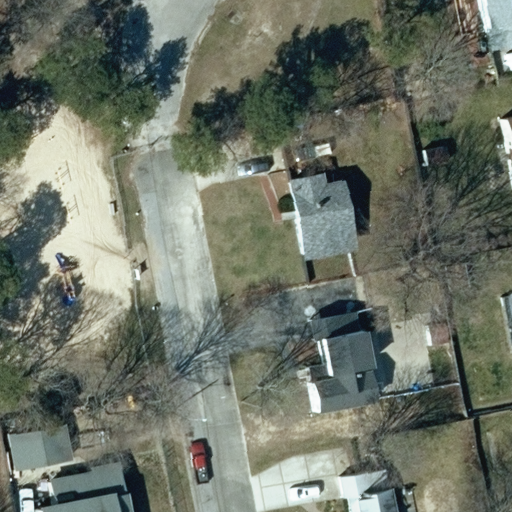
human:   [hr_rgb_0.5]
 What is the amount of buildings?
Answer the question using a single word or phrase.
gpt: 8

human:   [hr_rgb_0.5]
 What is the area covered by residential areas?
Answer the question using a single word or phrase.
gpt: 4096m2

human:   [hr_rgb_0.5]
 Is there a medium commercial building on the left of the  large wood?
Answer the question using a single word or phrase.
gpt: no

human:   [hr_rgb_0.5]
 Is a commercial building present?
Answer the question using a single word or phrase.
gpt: no

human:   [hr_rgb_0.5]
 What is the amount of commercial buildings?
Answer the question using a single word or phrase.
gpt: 0

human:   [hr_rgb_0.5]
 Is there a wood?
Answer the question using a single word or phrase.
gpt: yes

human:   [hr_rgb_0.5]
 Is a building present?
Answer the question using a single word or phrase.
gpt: yes

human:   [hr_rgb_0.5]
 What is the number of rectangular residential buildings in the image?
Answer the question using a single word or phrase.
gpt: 3

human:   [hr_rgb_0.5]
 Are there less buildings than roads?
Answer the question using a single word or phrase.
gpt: no

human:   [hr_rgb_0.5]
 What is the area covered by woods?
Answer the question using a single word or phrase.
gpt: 6505m2

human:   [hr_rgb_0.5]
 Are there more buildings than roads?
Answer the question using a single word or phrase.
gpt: yes

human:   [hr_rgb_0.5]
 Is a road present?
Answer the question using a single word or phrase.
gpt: yes

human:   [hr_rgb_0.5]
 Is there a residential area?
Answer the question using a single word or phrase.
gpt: yes

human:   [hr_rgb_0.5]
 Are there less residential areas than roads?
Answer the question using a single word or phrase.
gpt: yes

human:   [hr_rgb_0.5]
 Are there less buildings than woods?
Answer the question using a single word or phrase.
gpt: no

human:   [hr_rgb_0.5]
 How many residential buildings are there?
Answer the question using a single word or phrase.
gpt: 6

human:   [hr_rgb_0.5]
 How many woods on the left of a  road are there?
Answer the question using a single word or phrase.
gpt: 1

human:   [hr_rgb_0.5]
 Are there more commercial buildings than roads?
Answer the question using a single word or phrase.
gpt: no

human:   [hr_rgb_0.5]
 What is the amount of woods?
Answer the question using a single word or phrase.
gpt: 1

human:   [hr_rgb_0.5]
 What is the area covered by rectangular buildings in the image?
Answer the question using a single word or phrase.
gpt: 413m2

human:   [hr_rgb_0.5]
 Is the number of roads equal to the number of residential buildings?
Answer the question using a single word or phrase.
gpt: no

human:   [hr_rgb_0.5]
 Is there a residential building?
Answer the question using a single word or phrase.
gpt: yes

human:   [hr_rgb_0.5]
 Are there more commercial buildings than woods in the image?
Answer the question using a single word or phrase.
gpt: no

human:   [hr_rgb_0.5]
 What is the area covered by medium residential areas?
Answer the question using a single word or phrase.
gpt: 0m2

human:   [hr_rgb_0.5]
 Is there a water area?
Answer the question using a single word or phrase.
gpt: no

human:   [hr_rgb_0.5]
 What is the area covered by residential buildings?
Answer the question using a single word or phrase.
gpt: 753m2

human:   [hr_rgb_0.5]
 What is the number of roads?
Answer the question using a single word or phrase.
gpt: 2

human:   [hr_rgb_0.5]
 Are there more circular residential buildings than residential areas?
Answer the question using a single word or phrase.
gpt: no

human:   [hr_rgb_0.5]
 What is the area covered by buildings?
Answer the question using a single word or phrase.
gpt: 860m2

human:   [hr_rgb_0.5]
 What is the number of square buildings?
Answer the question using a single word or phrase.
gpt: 0

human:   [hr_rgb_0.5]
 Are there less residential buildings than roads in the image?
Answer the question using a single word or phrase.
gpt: no

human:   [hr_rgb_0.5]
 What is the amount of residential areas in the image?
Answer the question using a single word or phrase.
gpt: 1

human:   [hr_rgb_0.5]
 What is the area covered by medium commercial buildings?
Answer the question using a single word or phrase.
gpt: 0m2

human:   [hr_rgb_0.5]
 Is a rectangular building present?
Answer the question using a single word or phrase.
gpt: yes

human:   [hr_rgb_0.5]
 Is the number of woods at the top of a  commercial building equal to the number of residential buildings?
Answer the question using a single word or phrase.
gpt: no

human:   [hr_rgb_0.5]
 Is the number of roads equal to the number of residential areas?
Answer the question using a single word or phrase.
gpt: no

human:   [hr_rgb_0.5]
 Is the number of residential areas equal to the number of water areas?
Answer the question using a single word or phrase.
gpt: no

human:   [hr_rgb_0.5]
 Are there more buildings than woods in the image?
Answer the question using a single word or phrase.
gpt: yes

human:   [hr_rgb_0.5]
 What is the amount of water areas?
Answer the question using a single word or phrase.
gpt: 0

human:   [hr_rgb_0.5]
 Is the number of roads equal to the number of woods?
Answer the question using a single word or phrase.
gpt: no

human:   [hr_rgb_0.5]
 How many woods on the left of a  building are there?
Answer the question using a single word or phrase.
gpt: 1

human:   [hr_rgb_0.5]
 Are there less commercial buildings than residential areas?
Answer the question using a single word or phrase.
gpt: yes

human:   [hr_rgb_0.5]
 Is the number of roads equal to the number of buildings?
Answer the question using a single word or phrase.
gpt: no

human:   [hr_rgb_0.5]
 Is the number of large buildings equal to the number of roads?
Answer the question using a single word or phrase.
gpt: no

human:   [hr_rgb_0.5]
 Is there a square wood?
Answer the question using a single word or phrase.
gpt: no

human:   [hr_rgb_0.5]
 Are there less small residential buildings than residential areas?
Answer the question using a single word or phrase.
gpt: no

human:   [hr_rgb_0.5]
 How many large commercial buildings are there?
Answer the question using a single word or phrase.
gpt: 0

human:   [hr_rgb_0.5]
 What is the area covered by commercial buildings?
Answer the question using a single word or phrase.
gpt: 0m2

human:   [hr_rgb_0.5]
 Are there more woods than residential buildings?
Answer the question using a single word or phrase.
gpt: no

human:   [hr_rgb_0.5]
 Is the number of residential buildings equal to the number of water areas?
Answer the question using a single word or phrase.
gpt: no

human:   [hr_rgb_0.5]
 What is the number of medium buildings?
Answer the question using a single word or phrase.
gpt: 3

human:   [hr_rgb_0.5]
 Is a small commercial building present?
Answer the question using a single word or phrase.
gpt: no

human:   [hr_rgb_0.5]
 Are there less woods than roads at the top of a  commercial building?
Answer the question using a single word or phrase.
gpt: no

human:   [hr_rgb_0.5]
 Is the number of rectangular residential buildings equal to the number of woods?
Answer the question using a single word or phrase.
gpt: no

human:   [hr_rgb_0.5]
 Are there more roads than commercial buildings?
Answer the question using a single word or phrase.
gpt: yes

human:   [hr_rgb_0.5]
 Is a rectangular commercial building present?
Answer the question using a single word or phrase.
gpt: no

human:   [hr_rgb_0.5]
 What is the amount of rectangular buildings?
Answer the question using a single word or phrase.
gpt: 5

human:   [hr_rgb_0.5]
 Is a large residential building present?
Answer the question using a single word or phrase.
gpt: no

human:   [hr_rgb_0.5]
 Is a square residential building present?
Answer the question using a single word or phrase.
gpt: no

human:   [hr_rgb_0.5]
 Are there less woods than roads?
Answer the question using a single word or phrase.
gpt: yes

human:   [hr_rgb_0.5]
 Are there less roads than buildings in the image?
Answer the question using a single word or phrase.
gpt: yes

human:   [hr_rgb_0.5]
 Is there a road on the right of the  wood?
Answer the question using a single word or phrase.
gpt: yes

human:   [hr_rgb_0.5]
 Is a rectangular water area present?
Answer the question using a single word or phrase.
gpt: no

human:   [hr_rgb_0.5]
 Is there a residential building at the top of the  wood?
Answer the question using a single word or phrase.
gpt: yes